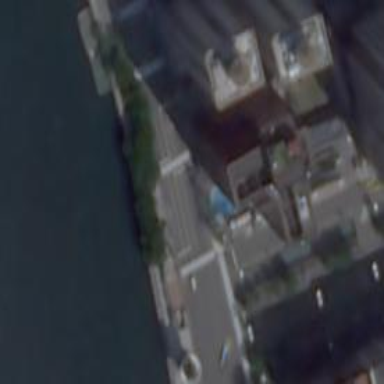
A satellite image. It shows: Ferry terminal.